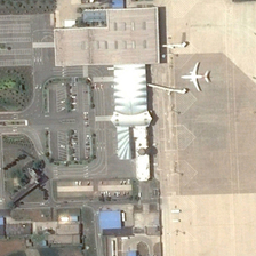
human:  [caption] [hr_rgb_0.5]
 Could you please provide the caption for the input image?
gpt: an airport with one planes .

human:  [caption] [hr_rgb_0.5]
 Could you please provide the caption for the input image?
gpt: the airport is not very big .

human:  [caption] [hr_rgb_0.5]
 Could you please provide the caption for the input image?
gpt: There is a plane parked near the airport parking lot.

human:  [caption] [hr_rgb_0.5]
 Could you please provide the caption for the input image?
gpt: The plane was parked near the airport parking lot.

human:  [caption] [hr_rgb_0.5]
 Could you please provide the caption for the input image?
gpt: an airport with only one planes .